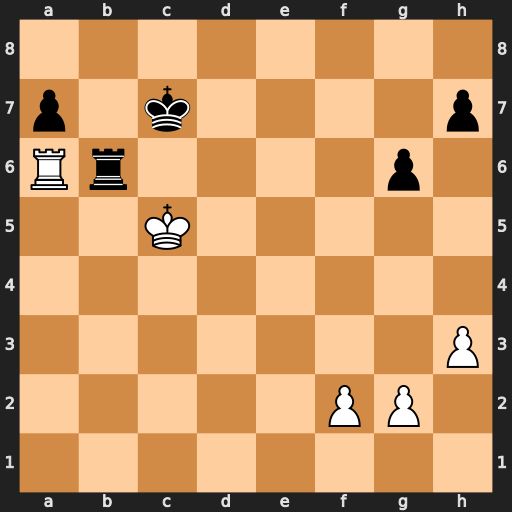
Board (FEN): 8/p1k4p/Rr4p1/2K5/8/7P/5PP1/8
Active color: w
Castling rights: -
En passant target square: -
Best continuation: Rxa7+ Rb7 Rxb7+